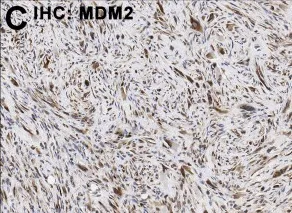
MDM2. In both the poorly.
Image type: pathology (immunostaining)